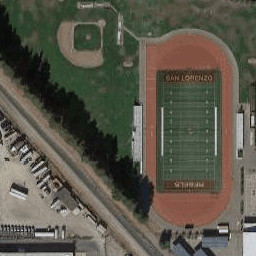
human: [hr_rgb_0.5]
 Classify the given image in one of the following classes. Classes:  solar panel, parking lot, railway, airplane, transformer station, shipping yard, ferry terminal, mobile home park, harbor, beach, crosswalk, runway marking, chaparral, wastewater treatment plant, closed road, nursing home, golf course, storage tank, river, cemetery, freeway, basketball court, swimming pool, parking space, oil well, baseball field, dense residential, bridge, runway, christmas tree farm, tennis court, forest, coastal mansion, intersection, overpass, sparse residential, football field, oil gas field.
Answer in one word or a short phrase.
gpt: football field